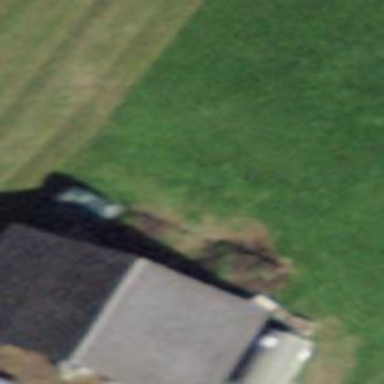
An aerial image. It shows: Barn.